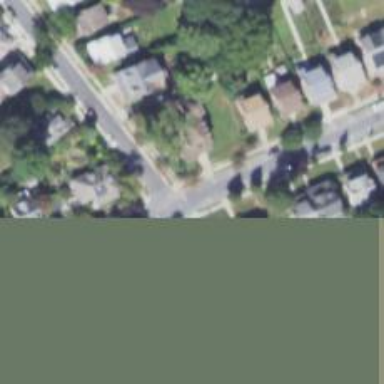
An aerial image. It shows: Neighborhood.